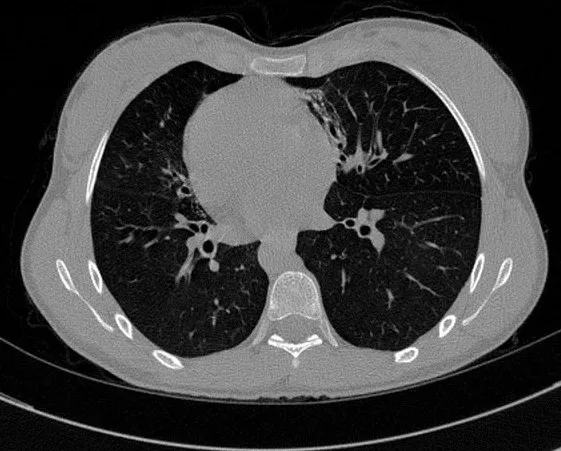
HRCT of the chest in parenchymal window and in axial section reveals bronchiectasis and dextrocardia.
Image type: radiology (ct)